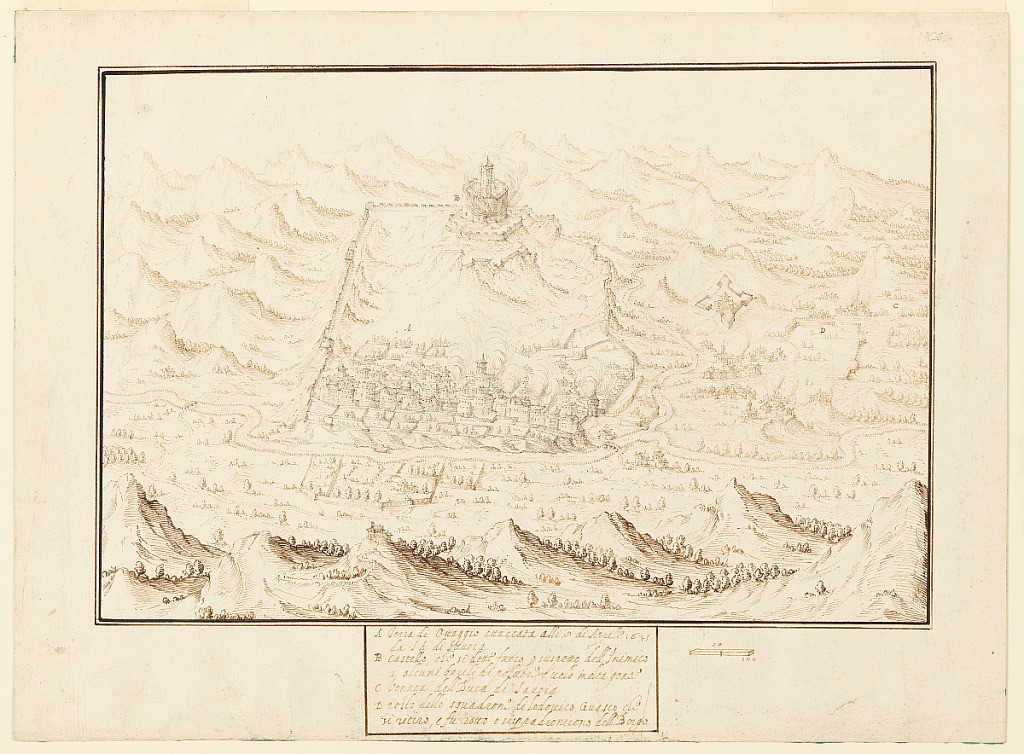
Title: Isometric View of Torra de Ottaggio
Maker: Jacques Callot, French, 1592–1635
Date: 1610–35
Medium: Pen and brown ink on cream laid paper
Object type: Drawing
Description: A walled village appears in the middle of a mountainous landscape. Smoke or fire is seen emerging from the castle and other buildings within the village. A box with text in Italian appears in the bottom center, below the picture. The text includes letters indicating places that correspond to letters dispersed throughout the composition.